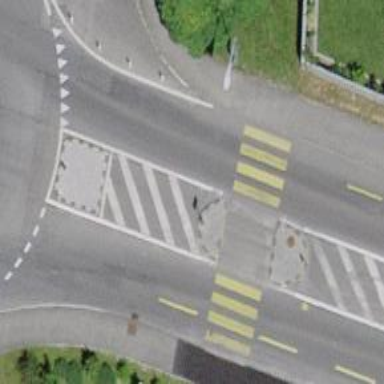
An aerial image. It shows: Crossing with island in the road.